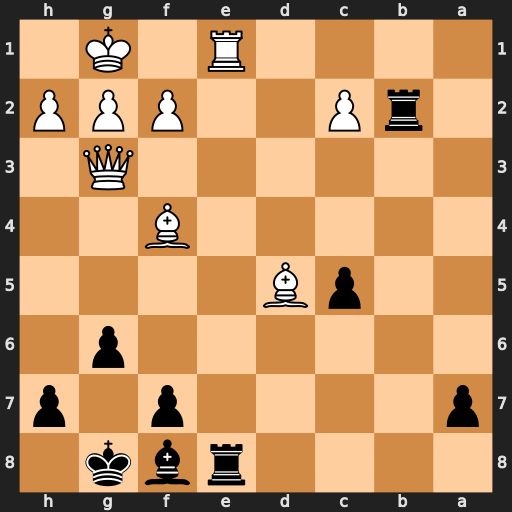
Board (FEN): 4rbk1/p4p1p/6p1/2pB4/5B2/6Q1/1rP2PPP/4R1K1
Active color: b
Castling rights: -
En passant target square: -
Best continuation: Rxe1#